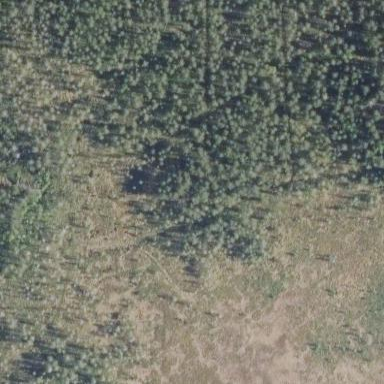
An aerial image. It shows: Woodland with needle-leaved trees.